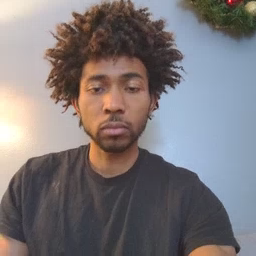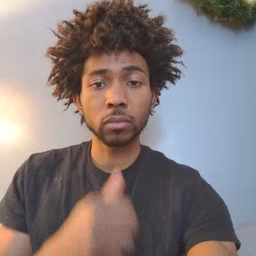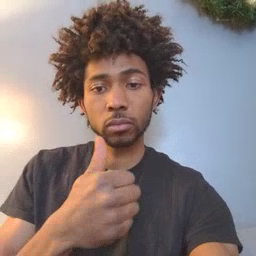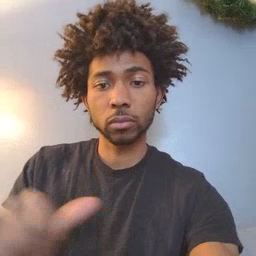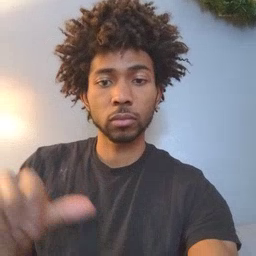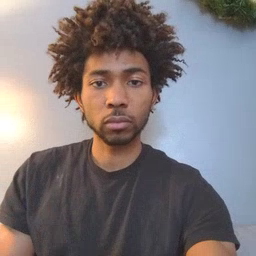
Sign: any